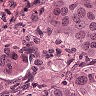
Metastatic tissue present: yes